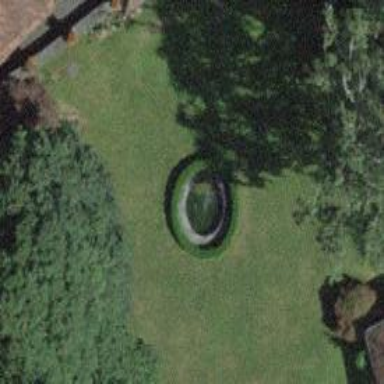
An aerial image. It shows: Fountain.